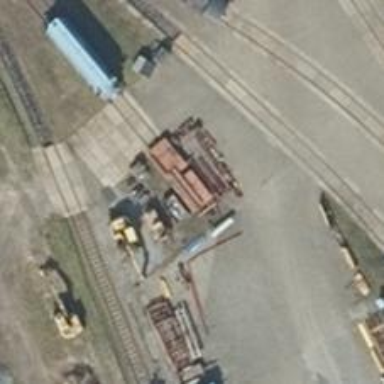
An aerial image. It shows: Railway yard in service.